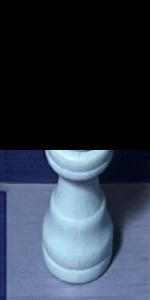
Label: Queen_White